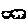
Label: cloud